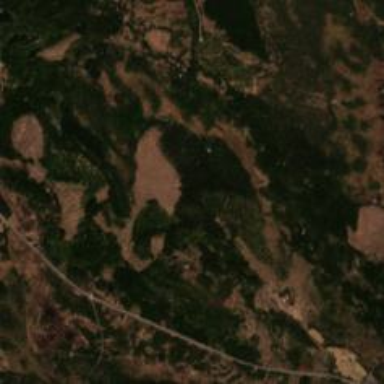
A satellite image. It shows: Hill in the natural landscape.